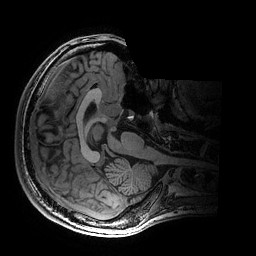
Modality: T1w
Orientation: axial
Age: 21
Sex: male
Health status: healthy
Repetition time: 2.53 s
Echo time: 0.0034 s